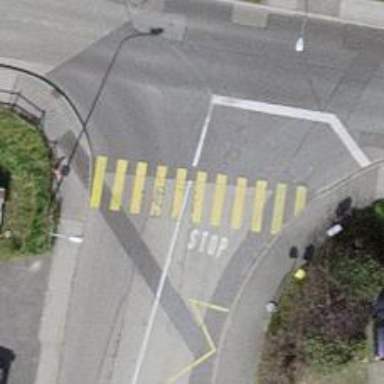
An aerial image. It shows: Marked crossing on the road.